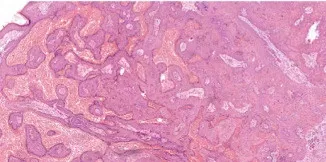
(B) Pathologic biopsy of facial mass magnification 50x.
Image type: pathology (h&e)